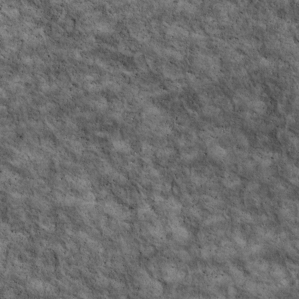
Label: non_frost